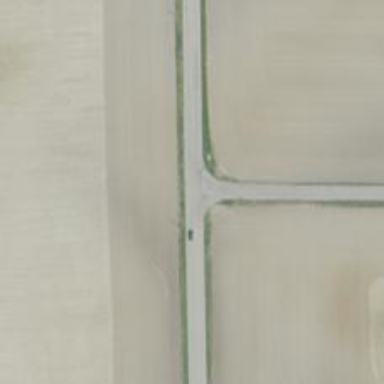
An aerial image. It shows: Tertiary road.